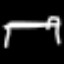
Label: bed